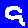
Digit: 9